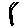
Label: moon